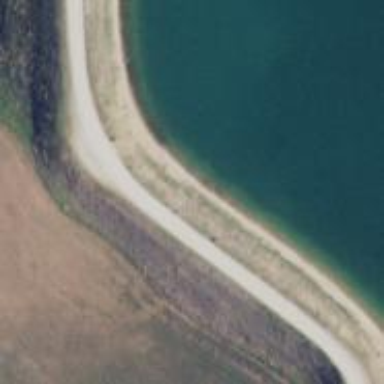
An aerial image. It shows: Dam along waterway.